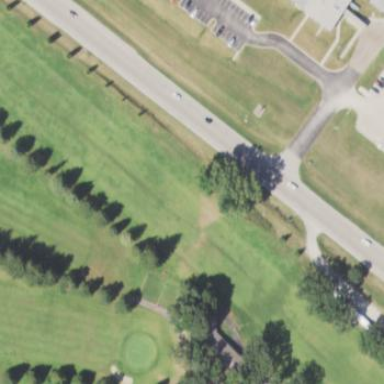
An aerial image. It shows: Grassy area designated as golf fairway.